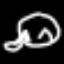
Label: frog